Aerial crown-view tile of a tropical tree (Barro Colorado Island, Panama), acquired 20250414:
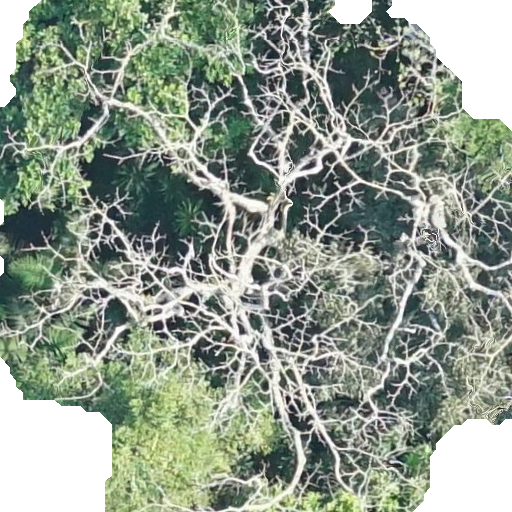
Species: Ceiba pentandra
GBIF accepted scientific name: Ceiba pentandra
Crown area: 388.734 m²